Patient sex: M
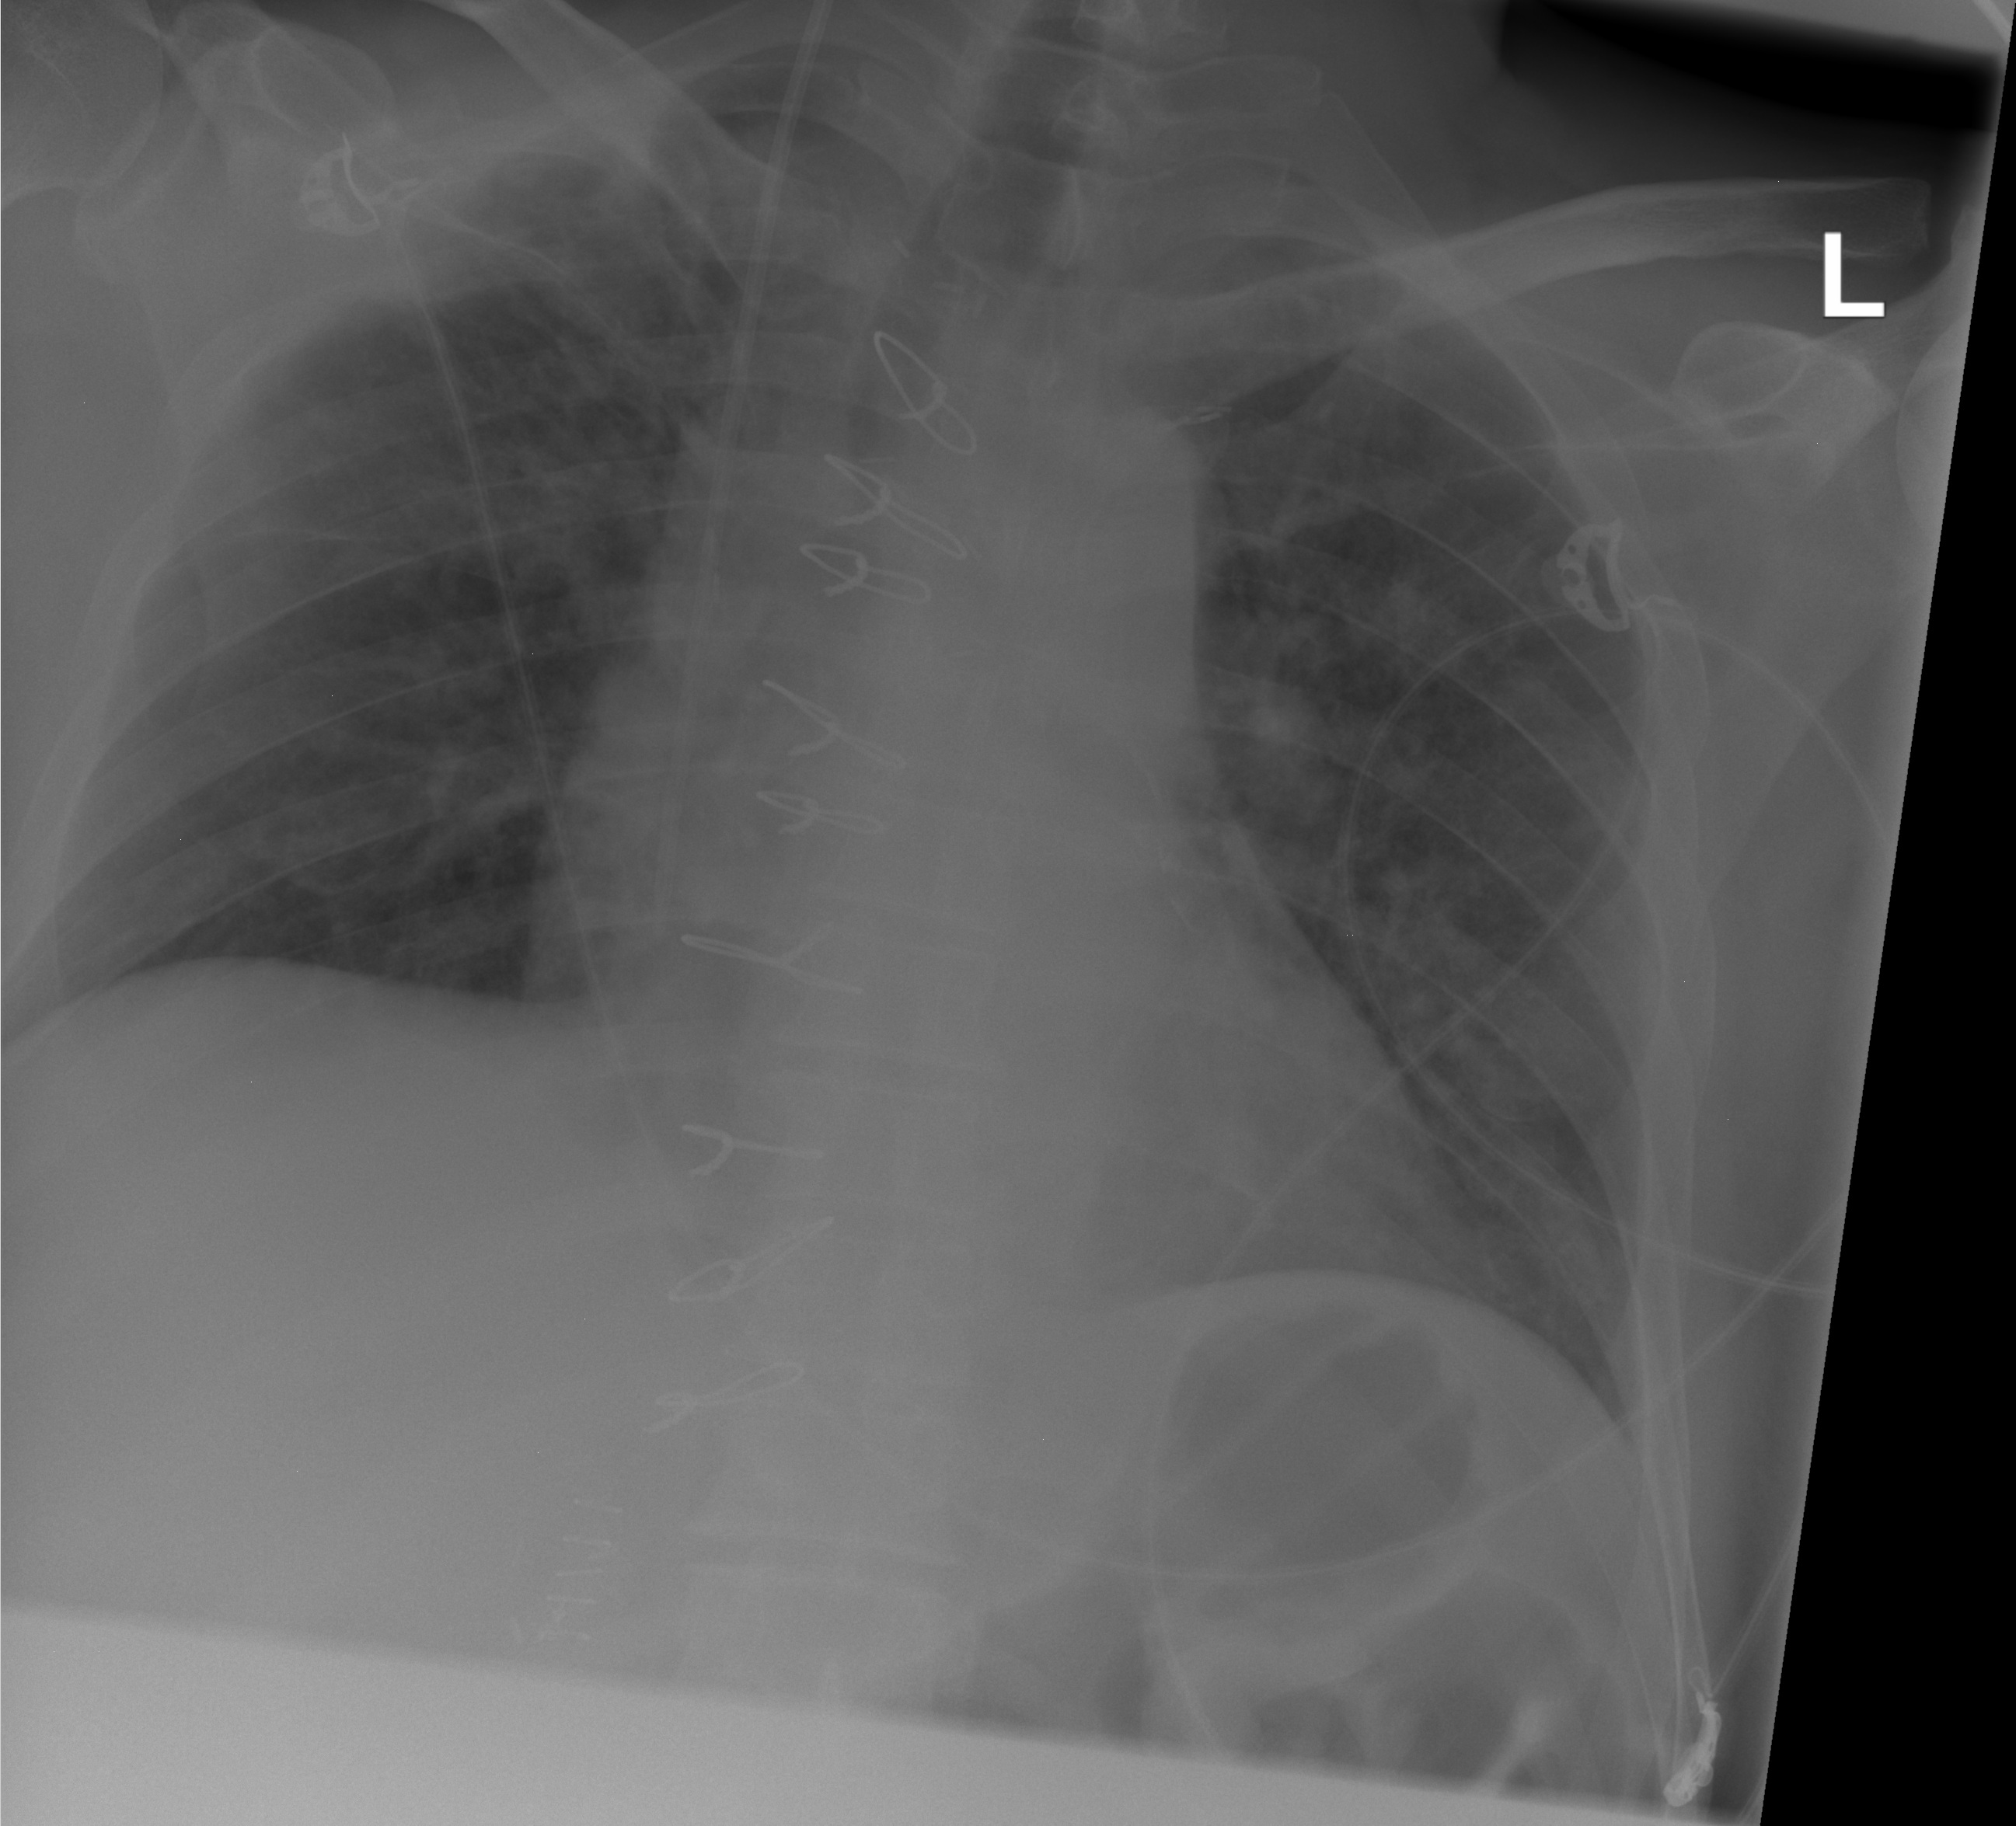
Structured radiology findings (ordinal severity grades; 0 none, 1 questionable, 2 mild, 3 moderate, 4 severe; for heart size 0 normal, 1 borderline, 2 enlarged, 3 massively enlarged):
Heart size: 2
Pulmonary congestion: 2
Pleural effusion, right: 0
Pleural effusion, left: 0
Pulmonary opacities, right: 2
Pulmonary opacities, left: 2
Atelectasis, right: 0
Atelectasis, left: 0